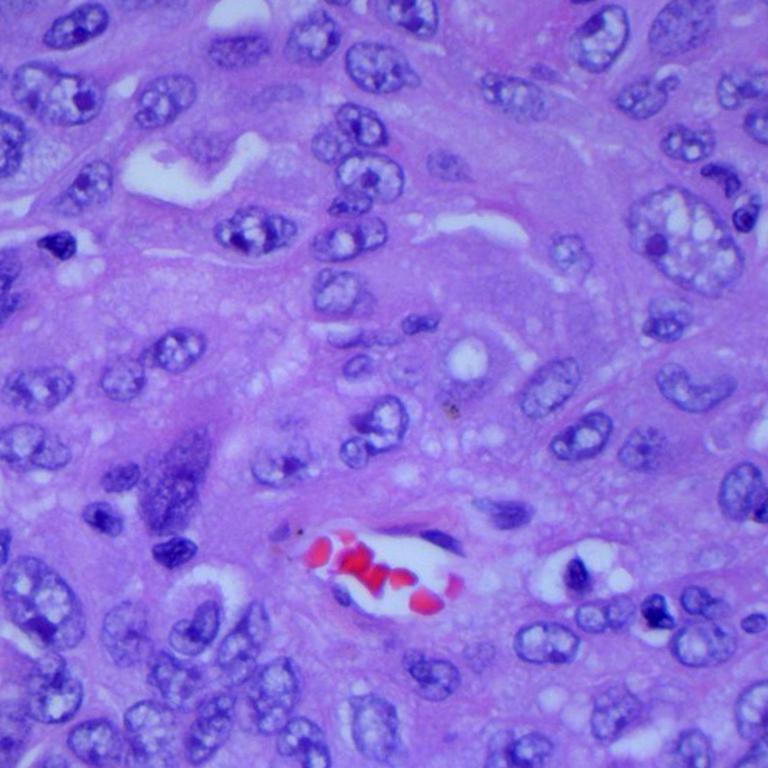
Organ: lung
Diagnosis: adenocarcinomas